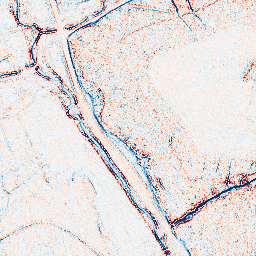
Category: edge_preserving
Decomposition family: bilateral
Decomposition parameters: d: 5
sigma_color: 100
sigma_space: 25
Upsampling method: fft_zeropad
Upsampling parameters: scale: 2
Upsampling scale: 2